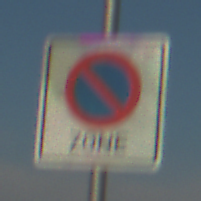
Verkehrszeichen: BeginnEingeschraenktesHalteverbotZone
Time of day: MorningAfternoon
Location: Outdoor (Nature)
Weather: Clear
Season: NotSpecified
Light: Natural